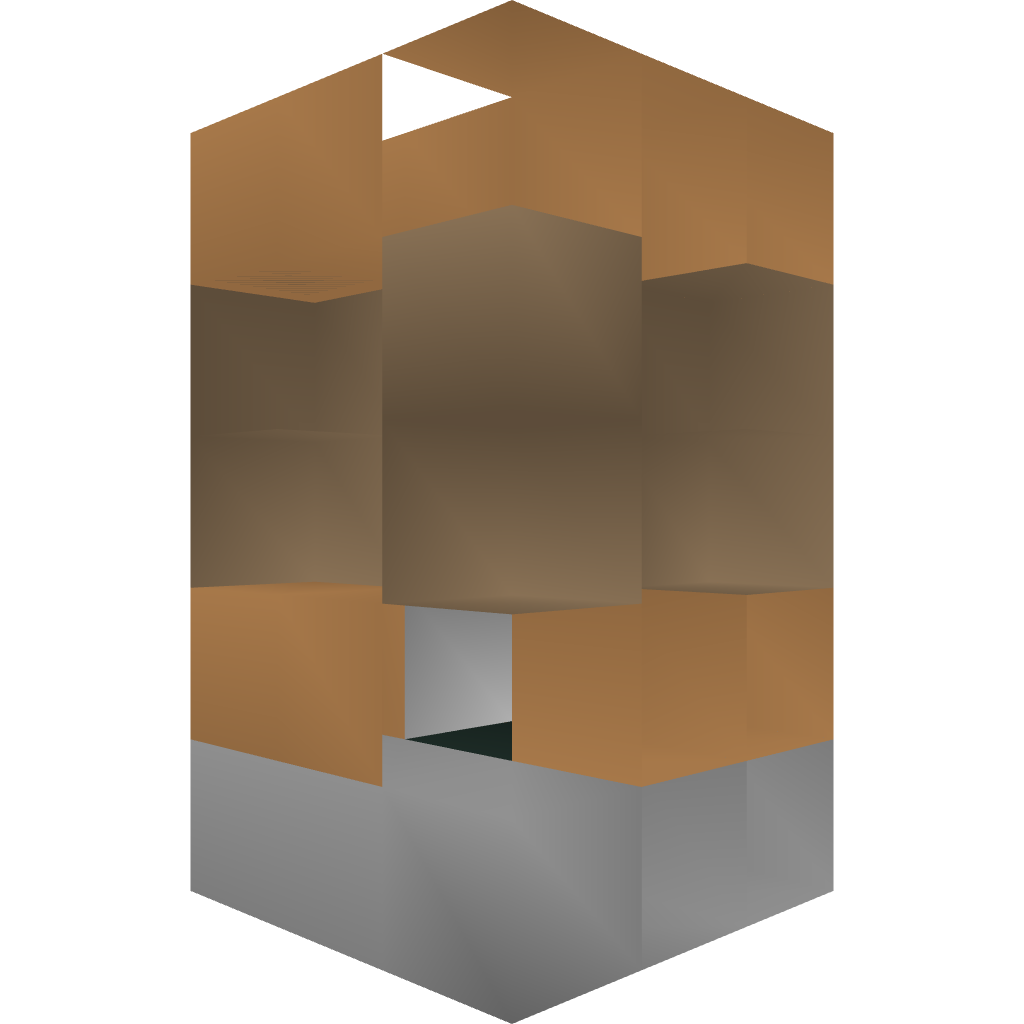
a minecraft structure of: Herobrine's Well